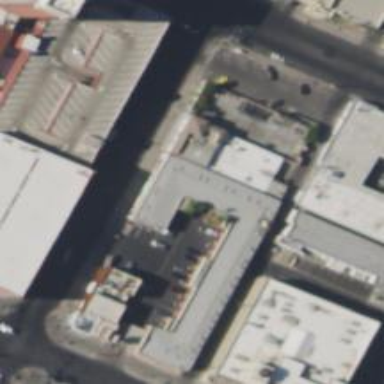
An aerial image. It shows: Motel building.